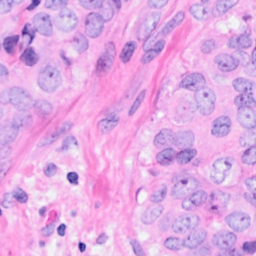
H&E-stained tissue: Breast